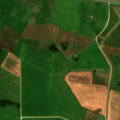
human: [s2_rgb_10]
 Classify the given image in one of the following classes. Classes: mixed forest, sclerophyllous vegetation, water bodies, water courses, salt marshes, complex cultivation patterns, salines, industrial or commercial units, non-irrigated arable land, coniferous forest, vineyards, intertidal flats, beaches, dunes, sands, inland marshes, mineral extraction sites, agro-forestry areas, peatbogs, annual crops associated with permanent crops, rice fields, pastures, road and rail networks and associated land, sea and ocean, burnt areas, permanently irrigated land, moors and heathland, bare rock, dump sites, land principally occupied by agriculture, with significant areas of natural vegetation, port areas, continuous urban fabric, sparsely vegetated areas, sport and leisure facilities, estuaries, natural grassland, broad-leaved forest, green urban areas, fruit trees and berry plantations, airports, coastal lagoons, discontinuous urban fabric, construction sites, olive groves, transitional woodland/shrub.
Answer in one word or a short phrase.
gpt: non-irrigated arable land, pastures, complex cultivation patterns, land principally occupied by agriculture, with significant areas of natural vegetation, broad-leaved forest